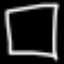
Label: square